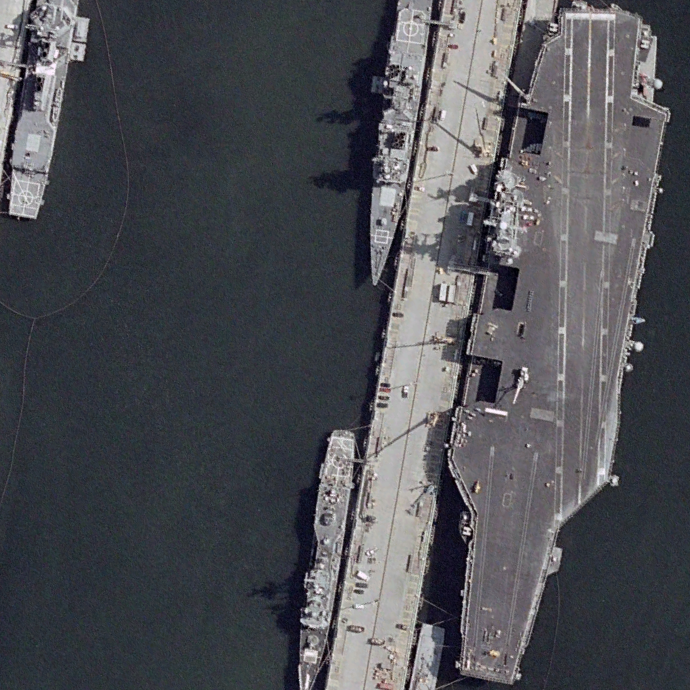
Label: aircraft_carrier